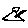
Label: triangle